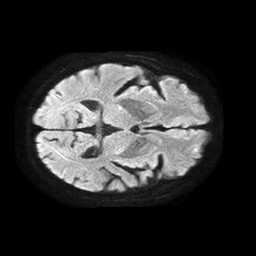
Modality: TRACE
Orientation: axial
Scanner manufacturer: philips
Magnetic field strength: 1.5 T
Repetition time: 4.6 s
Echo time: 0.08517 s